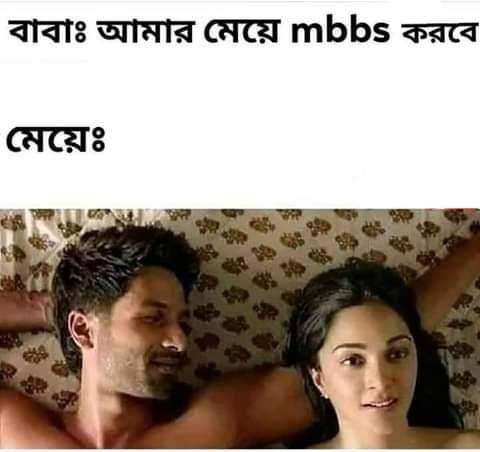
Caption: বাবাঃ আমার মেয়ে mbbs করবে    মেয়েঃ
Label: hate